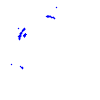
Particle: kaon